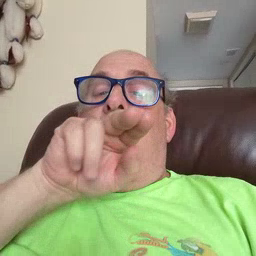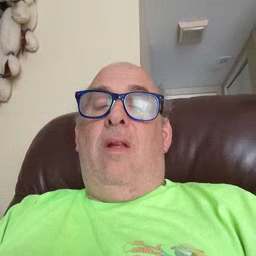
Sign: tongue